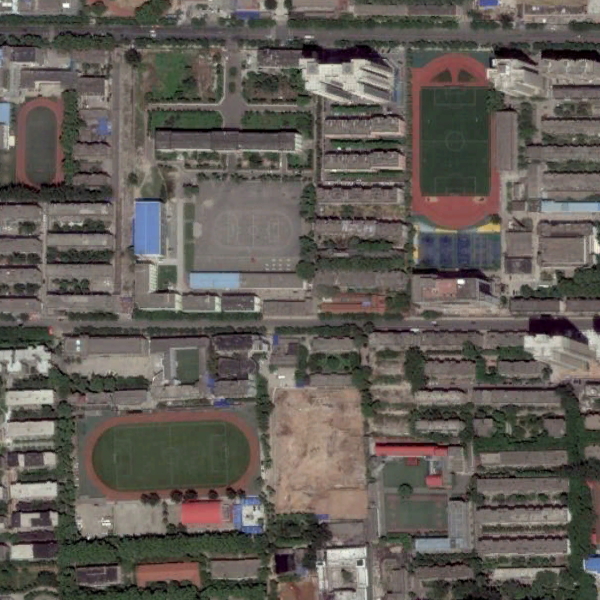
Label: School